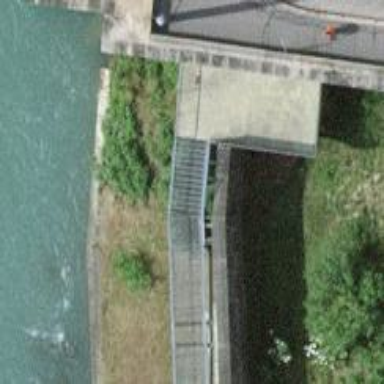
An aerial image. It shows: Bridge with metal grid steps.